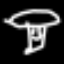
Label: mushroom